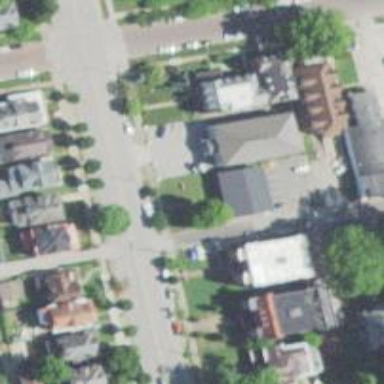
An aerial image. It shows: Asphalt alley designated as service road.